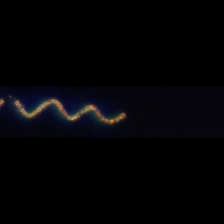
Taxon: Chaetoceros
Group: Diatoms